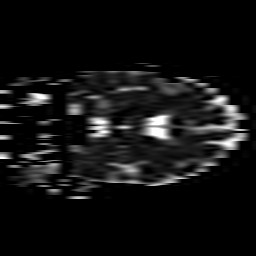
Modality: ADC
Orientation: coronal
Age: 58
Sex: female
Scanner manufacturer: philips
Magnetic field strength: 1.5 T
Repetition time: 4.806 s
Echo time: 0.07764 s